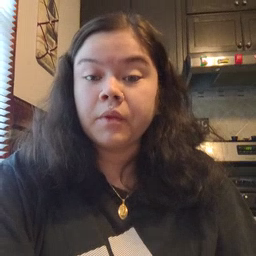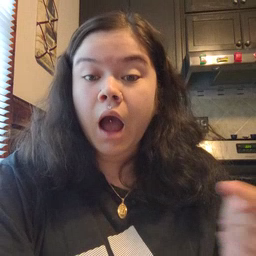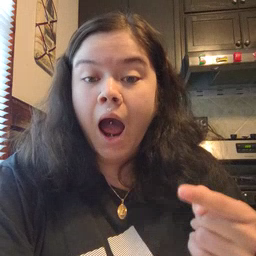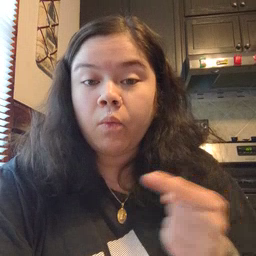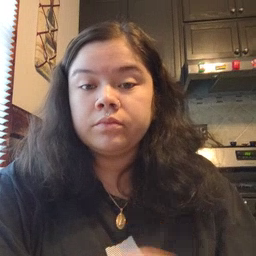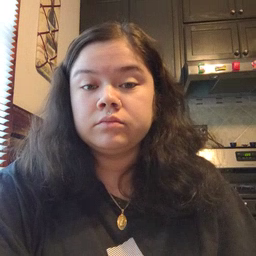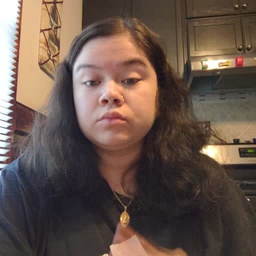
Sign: owie